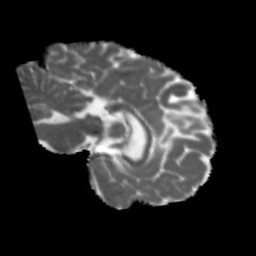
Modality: MD
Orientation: sagittal
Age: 27
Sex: female
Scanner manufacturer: siemens
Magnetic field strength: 3 T
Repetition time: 5.47 s
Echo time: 0.0854 s